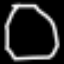
Label: octagon